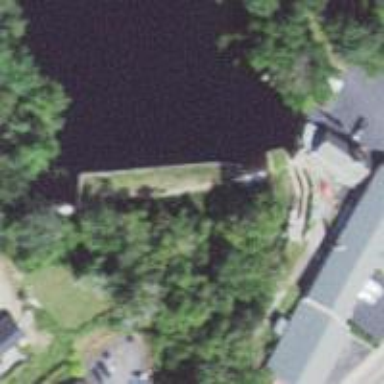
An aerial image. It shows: Dam across waterway.